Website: home-depot
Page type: billing-address
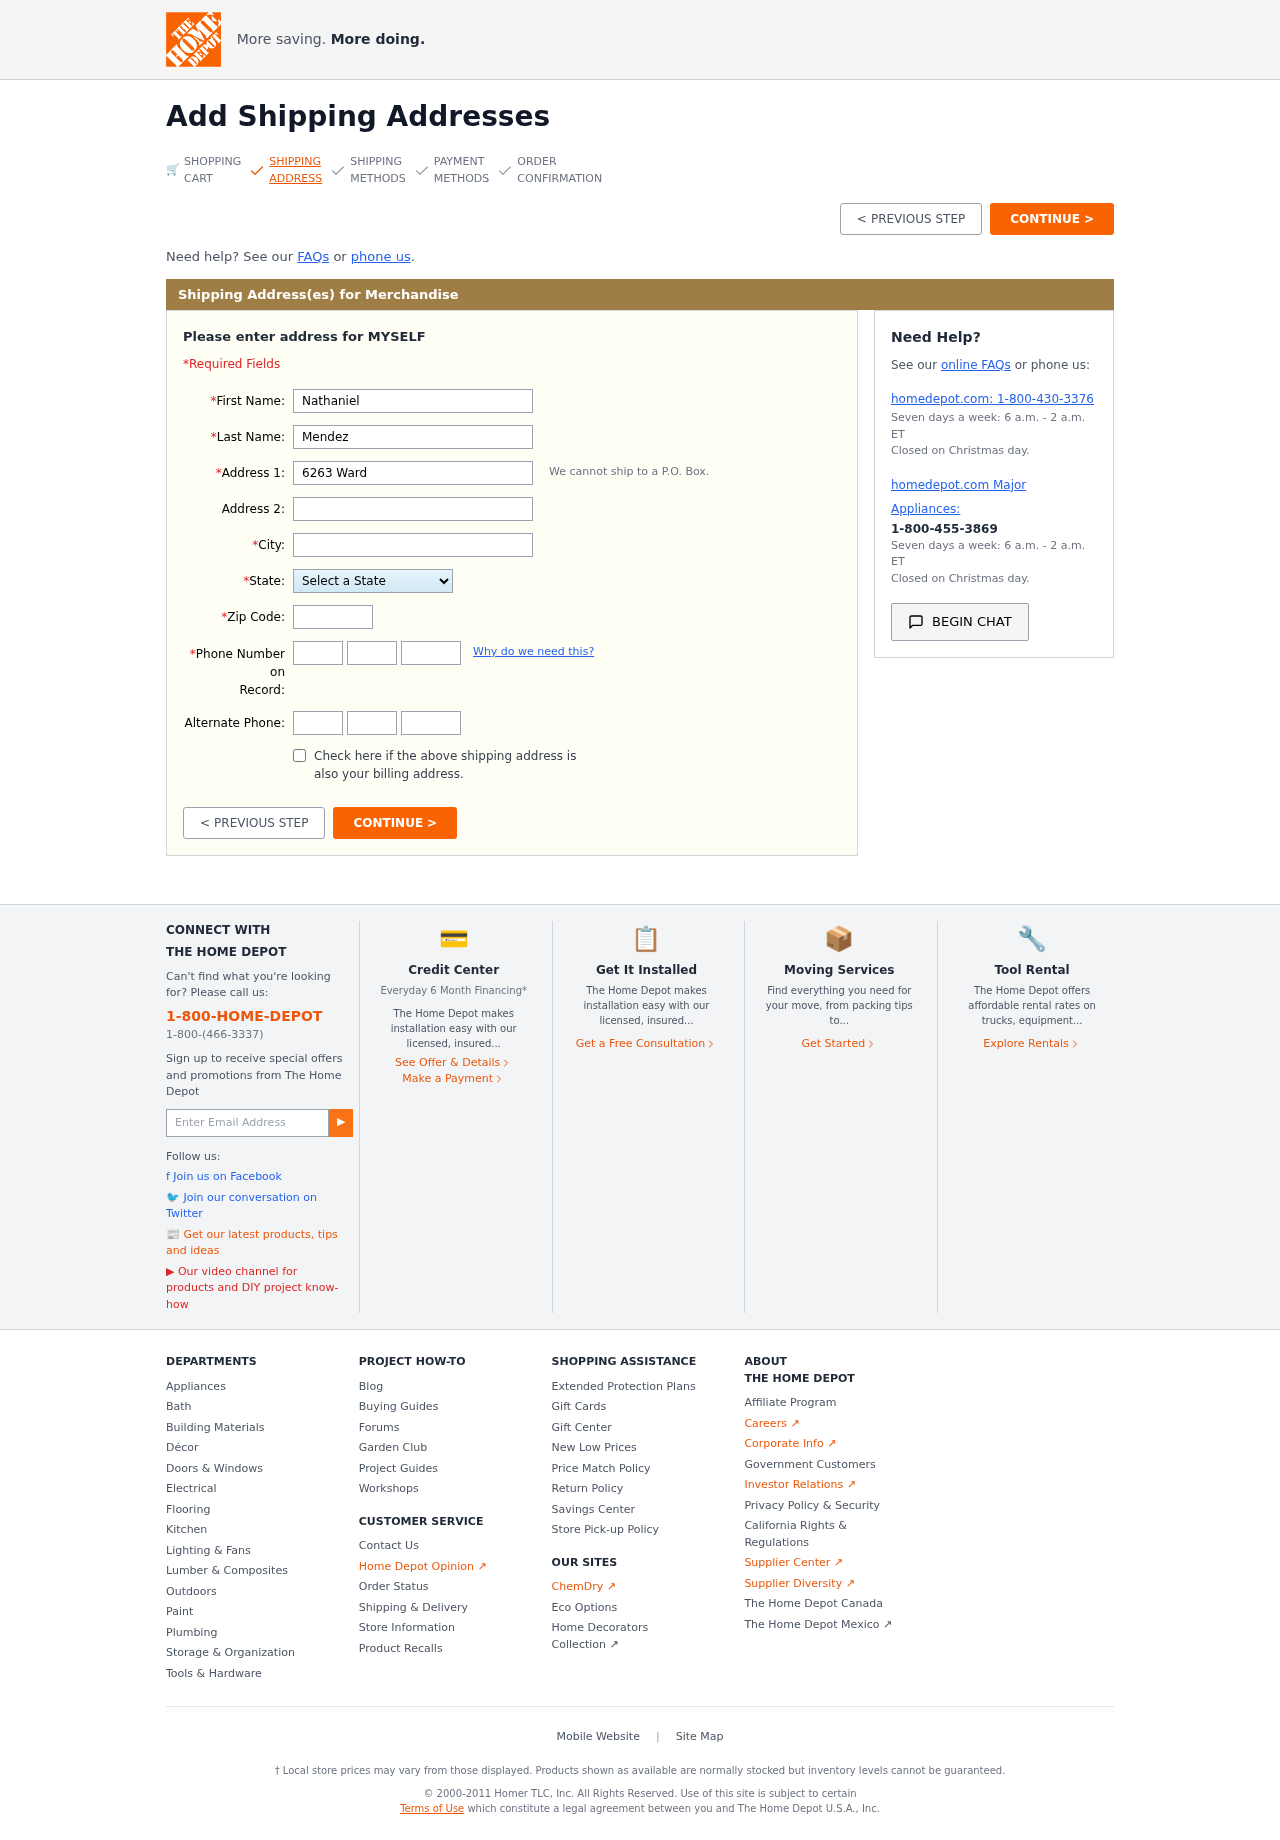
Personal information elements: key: PII_STATE
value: New York
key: PII_FIRSTNAME
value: Nathaniel
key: PII_LASTNAME
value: Mendez
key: PII_STREET
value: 6263 Ward Stream Apt. 479
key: PII_STREET2
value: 715 Beth Spurs Suite 533
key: PII_CITY
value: Ginaborough
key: PII_POSTCODE
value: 17119
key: PII_PHONE_AREA
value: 946
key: PII_PHONE_PREFIX
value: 693
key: PII_PHONE_LINE
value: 7230